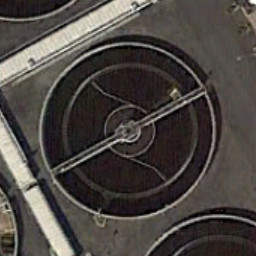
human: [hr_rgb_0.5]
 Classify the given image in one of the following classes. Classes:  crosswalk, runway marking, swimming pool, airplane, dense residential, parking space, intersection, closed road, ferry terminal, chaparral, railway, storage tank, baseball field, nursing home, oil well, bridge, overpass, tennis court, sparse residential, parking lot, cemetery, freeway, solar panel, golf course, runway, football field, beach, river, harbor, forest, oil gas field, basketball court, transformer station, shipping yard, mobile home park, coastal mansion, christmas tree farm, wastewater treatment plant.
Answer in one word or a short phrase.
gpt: wastewater treatment plant